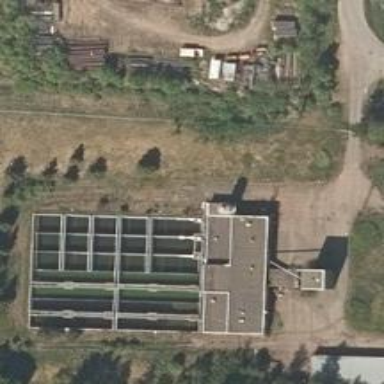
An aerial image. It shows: Wastewater plant.